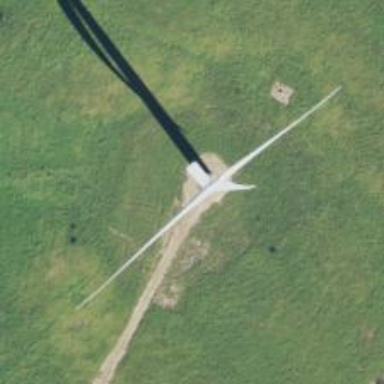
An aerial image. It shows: Wind generator in the form of horizontal axis wind turbine.